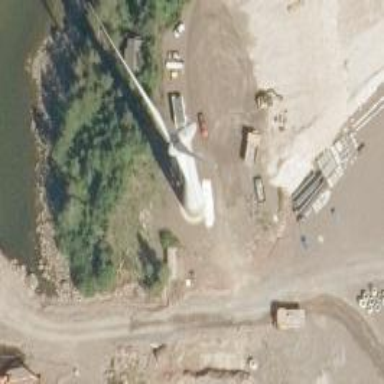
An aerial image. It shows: Wind turbine used as power generator.